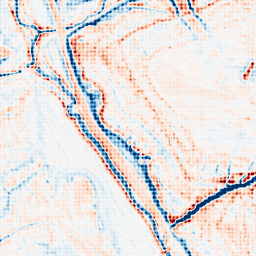
Category: multiscale
Decomposition family: dog_multiscale
Decomposition parameters: sigma_ratio: 1.6
n_scales: 4
base_sigma: 0.5
Upsampling method: sinc_blackman
Upsampling parameters: scale: 4
kernel_size: 4
Upsampling scale: 4